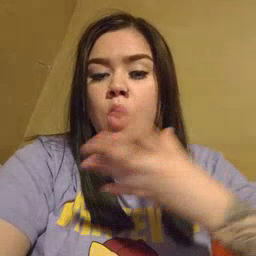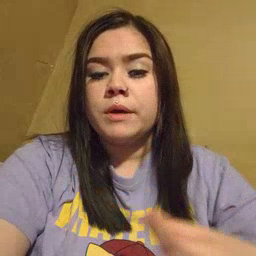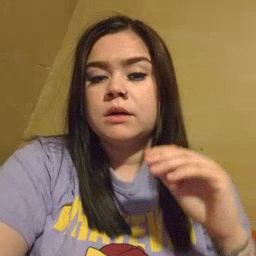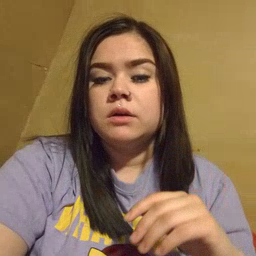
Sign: story